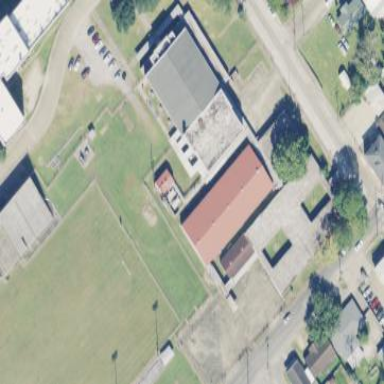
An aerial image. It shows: School building.